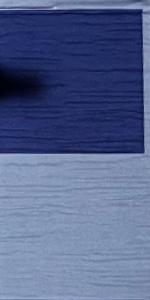
Label: Empty